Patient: sex M, age 42
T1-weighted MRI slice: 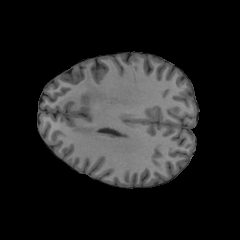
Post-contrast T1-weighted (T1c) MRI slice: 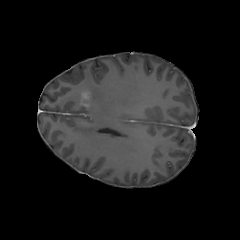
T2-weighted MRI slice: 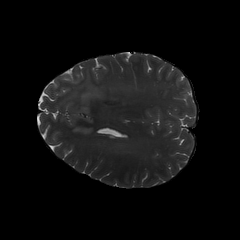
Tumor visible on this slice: yes
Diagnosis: Glioblastoma, IDH-wildtype
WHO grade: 4